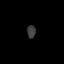
Tissue: skin
Cell type: Epithelial cells
Senescence score: 0.2859
Nuclear area (px): 109
Mean DAPI intensity: 59.101